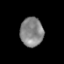
Tissue: prostate
Cell type: T cells
Senescence score: 0.3471
Nuclear area (px): 658
Mean DAPI intensity: 133.409